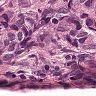
Metastatic tissue present: yes